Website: home-depot
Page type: receipt
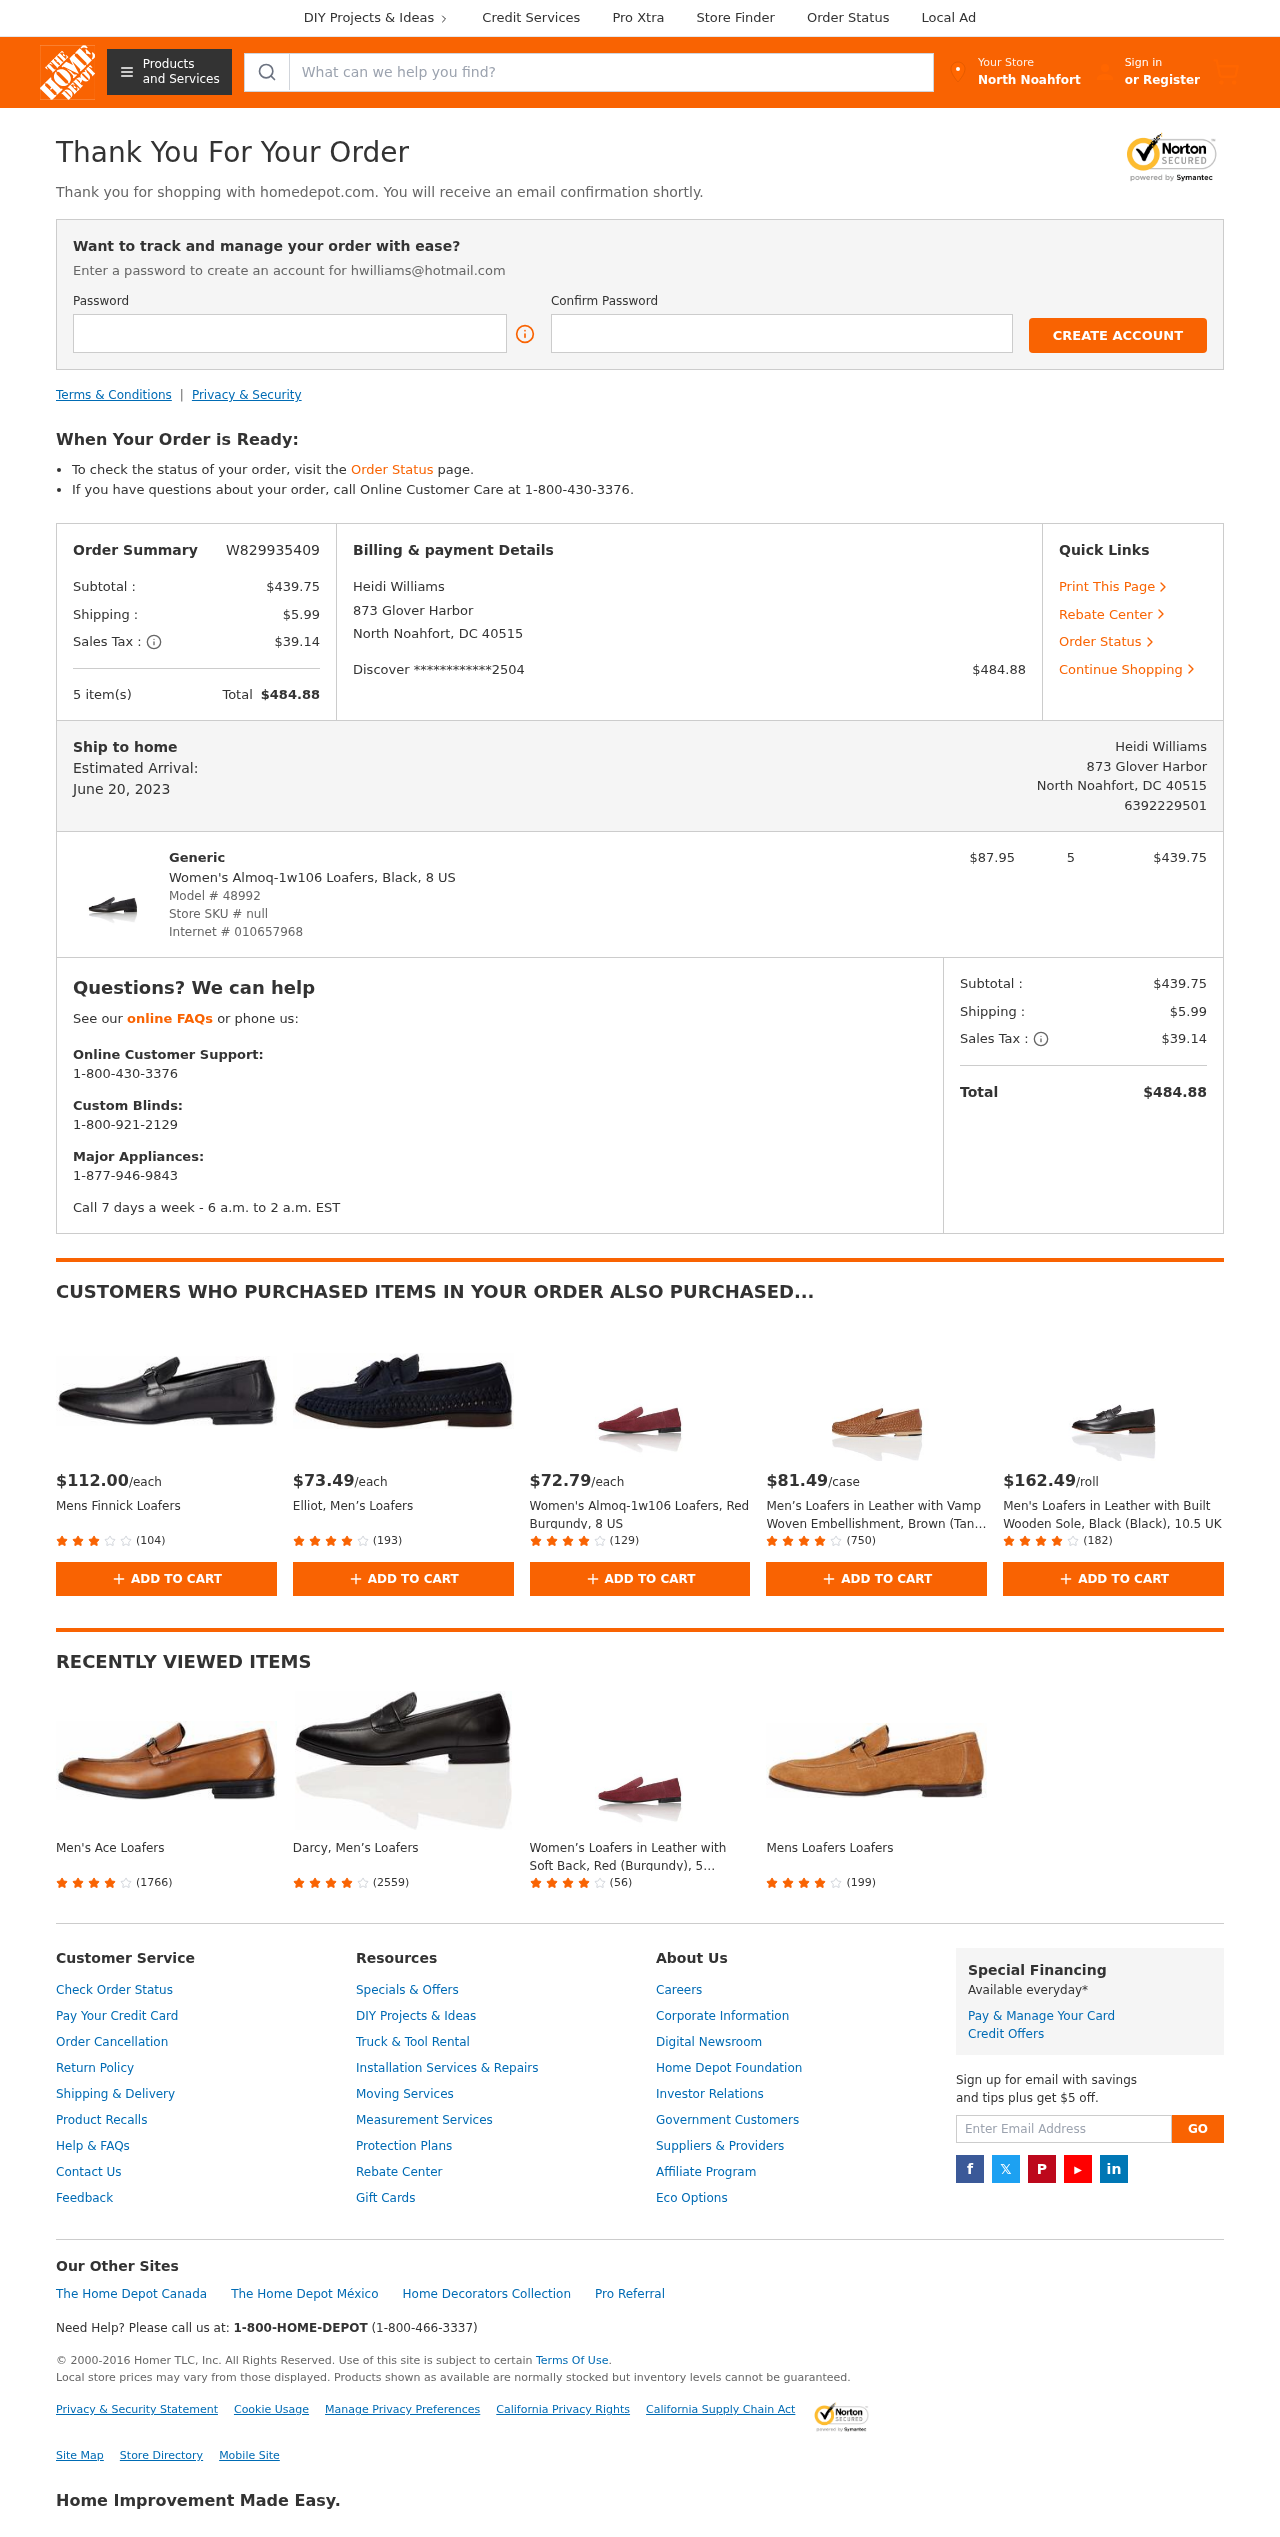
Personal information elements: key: PII_CARD_LAST4
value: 2504
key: PII_CARD_TYPE
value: Discover
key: PII_CITY
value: North Noahfort
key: PII_EMAIL
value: hwilliams@hotmail.com
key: PII_FULLNAME
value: Heidi Williams
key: PII_PHONE
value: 6392229501
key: PII_STREET
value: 873 Glover Harbor
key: PII_CITY_STATE_ZIP
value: North Noahfort, DC 40515
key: PII_FULLNAME2
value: Heidi Williams
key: PII_POSTCODE
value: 40515
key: PII_STATE_ABBR
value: DC
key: PII_STATE
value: DC
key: PII_POSTCODE_FULL
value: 40515
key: PII_CITY_STATE
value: North Noahfort, DC
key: PII_POSTCODE_NUMERIC
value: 40515
Product elements: key: PRODUCT1_BRAND
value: Generic
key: PRODUCT1_NAME
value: Women's Almoq-1w106 Loafers, Black, 8 US
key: PRODUCT1_PRICE
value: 87.95
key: PRODUCT1_QUANTITY
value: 5
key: PRODUCT2_PRICE
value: $112.00
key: PRODUCT2_NAME
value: Mens Finnick Loafers
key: PRODUCT2_NUM_RATINGS
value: (104)
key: PRODUCT3_PRICE
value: $73.49
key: PRODUCT3_NAME
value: Elliot, Men’s Loafers
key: PRODUCT3_NUM_RATINGS
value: (193)
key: PRODUCT4_PRICE
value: $72.79
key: PRODUCT4_NAME
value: Women's Almoq-1w106 Loafers, Red Burgundy, 8 US
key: PRODUCT4_NUM_RATINGS
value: (129)
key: PRODUCT5_PRICE
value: $81.49
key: PRODUCT5_NAME
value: Men’s Loafers in Leather with Vamp Woven Embellishment, Brown (Tan), 7 UK
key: PRODUCT5_NUM_RATINGS
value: (750)
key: PRODUCT6_PRICE
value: $162.49
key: PRODUCT6_NAME
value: Men's Loafers in Leather with Built Wooden Sole, Black (Black), 10.5 UK
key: PRODUCT6_NUM_RATINGS
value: (182)
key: PRODUCT7_NAME
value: Men's Ace Loafers
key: PRODUCT7_NUM_RATINGS
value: (1766)
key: PRODUCT8_NAME
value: Darcy, Men’s Loafers
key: PRODUCT8_NUM_RATINGS
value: (2559)
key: PRODUCT9_NAME
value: Women’s Loafers in Leather with Soft Back, Red (Burgundy), 5 UK,ALMOQ-1W1-06
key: PRODUCT9_NUM_RATINGS
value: (56)
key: PRODUCT10_NAME
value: Mens Loafers Loafers
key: PRODUCT10_NUM_RATINGS
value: (199)
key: PRODUCT_MODEL_NUMBER
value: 48992
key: PRODUCT_INTERNET_NUMBER
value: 010657968
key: PRODUCT1_LINE_TOTAL
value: $439.75
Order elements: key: ORDER_ID
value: W829935409
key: ORDER_SUBTOTAL
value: $439.75
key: ORDER_SHIPPING_COST
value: $5.99
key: ORDER_TAX
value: $39.14
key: ORDER_NUM_ITEMS
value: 5 item(s)
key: ORDER_TOTAL
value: $484.88
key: ORDER_DELIVERY_DATE
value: June 20, 2023
Search elements: key: HEADER_SEARCH
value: What can we help you find?
Other elements: key: STORE_SKU
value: null